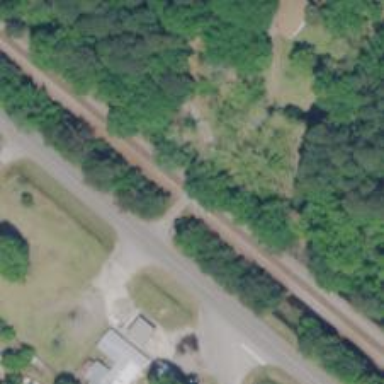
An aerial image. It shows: Railway level crossing.